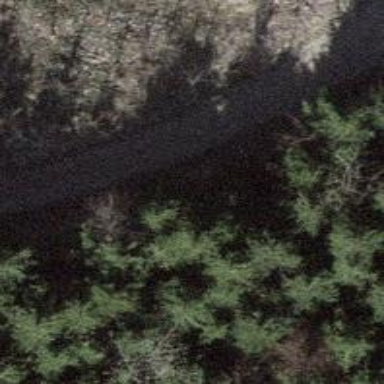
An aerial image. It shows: Gravel track with grade 2 quality.